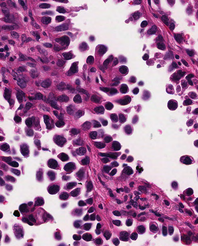
Tumor epithelial tissue: yes
Tumor-associated stroma tissue: yes
Normal tissue: no